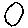
Label: circle